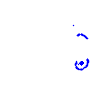
Particle: electron